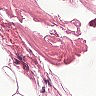
Metastatic tissue present: no